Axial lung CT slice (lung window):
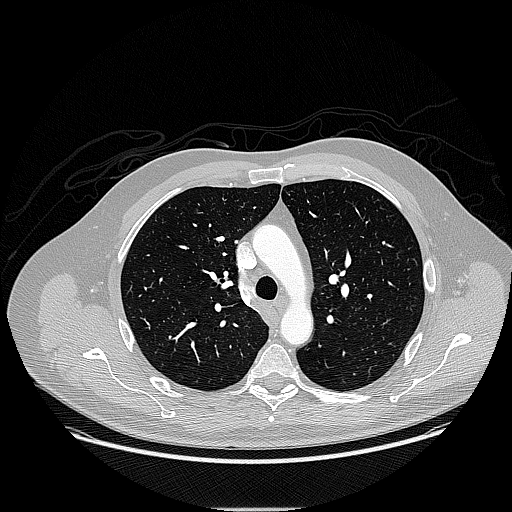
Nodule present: no